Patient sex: F
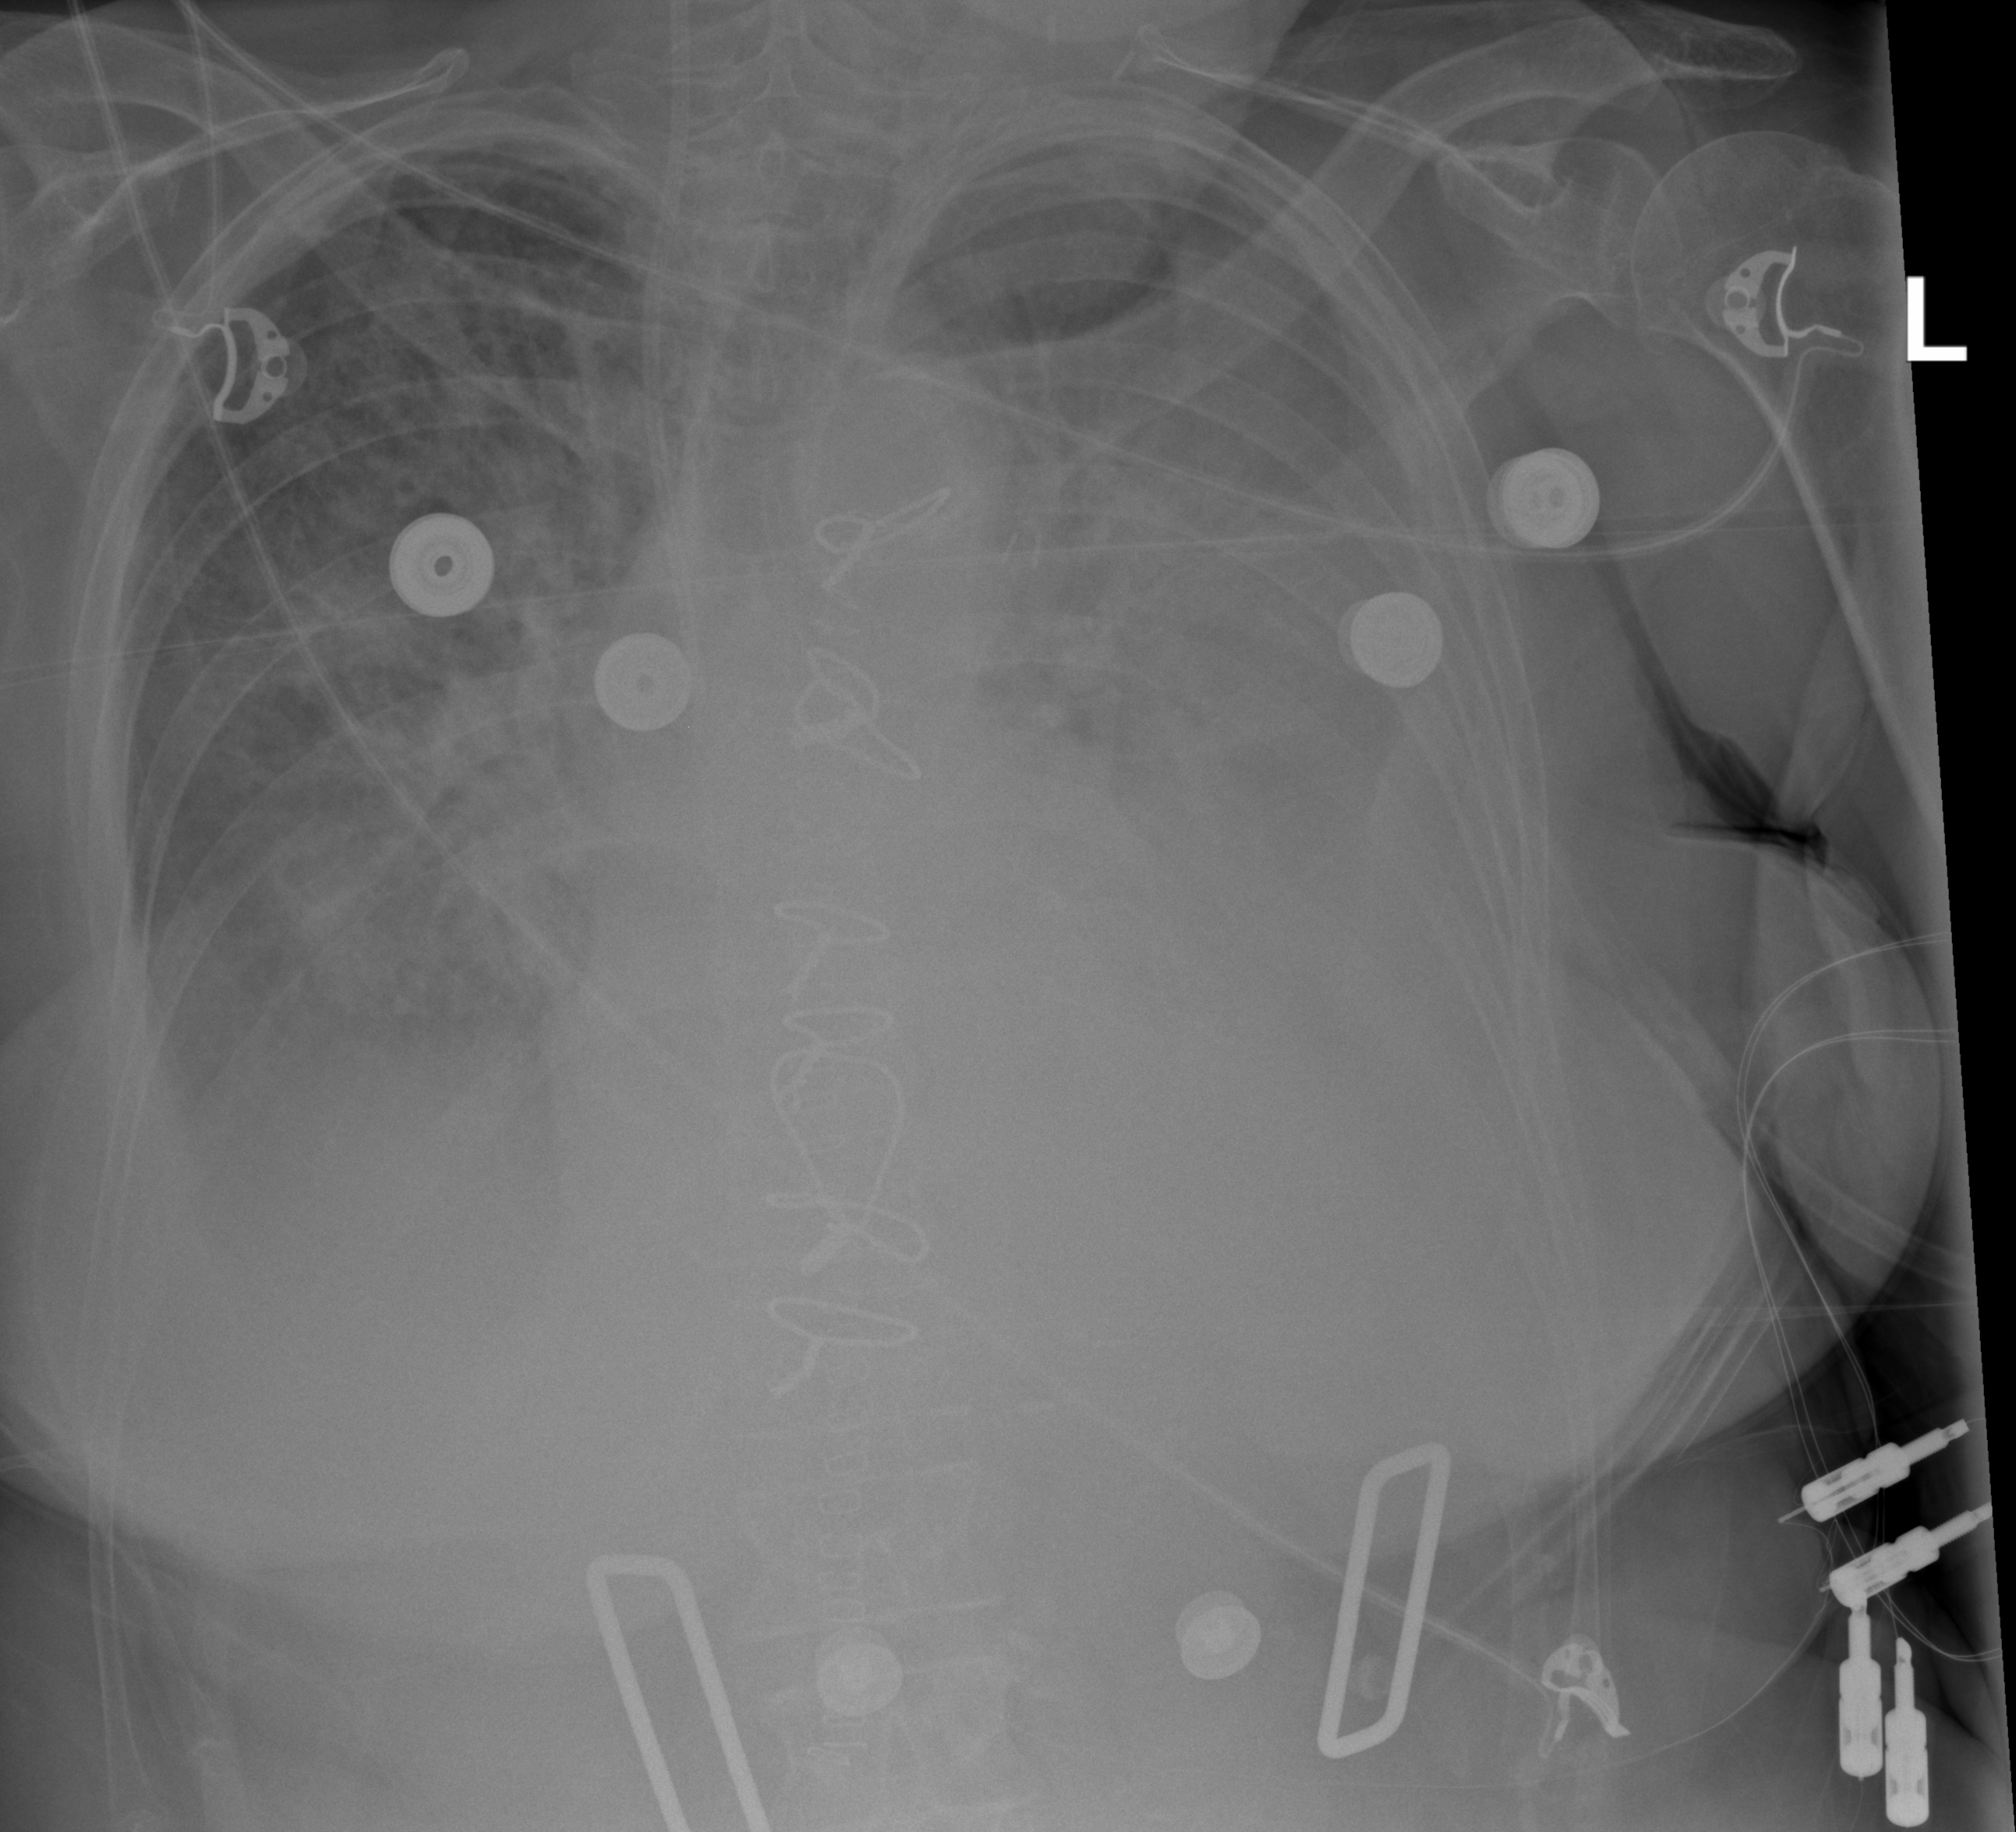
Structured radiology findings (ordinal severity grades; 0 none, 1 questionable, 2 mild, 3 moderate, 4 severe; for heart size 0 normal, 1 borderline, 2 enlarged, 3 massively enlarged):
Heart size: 1
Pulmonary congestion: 0
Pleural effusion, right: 3
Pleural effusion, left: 4
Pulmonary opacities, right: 3
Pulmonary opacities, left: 0
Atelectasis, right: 3
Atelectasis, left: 2